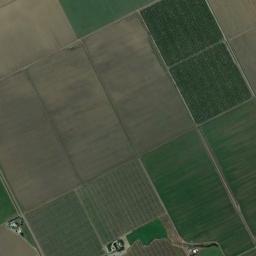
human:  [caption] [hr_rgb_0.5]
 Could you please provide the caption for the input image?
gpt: Some rectangular farmlands of different colors are neatly arranged on the ground .

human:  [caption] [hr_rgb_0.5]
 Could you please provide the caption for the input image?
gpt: There are many neat rows of rectangular farmlands .

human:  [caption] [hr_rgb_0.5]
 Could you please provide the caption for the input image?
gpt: There are some deep green and light green rectangular farmland .

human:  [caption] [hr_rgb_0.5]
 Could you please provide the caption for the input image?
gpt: More than ten neatly arranged green and tan mixed rectangular farmlands of different sizes .

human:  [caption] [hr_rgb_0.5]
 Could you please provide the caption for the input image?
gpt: There are some green rectangular farmlands and brown ones .